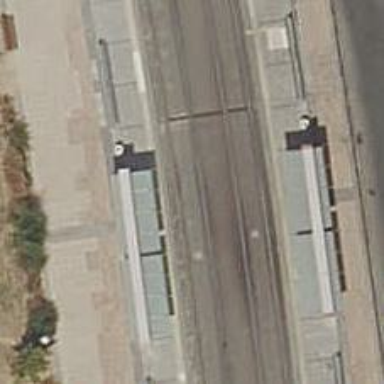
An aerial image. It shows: Stop for light rail public transport at railway station.